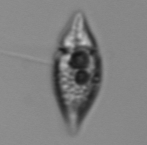
Label: Amphidinium